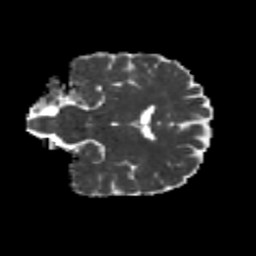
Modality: MD
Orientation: coronal
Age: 44
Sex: male
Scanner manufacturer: siemens
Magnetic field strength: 3 T
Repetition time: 8.6 s
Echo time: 0.095 s